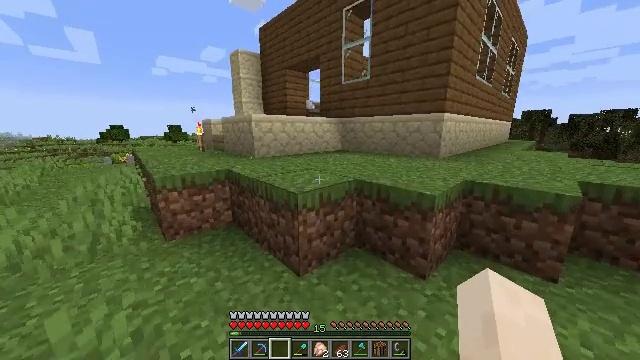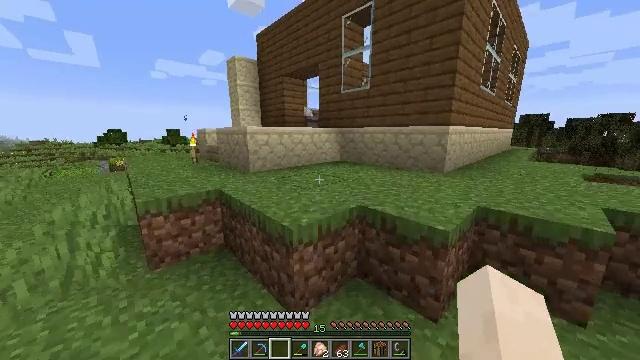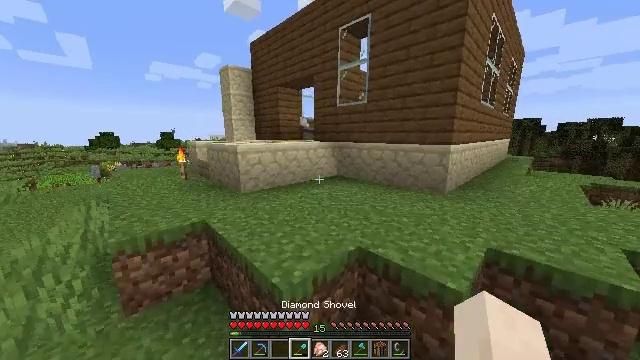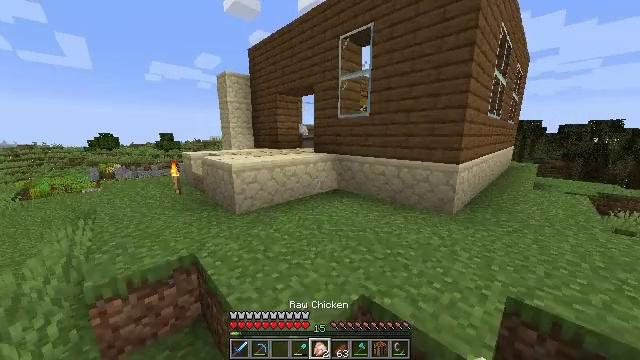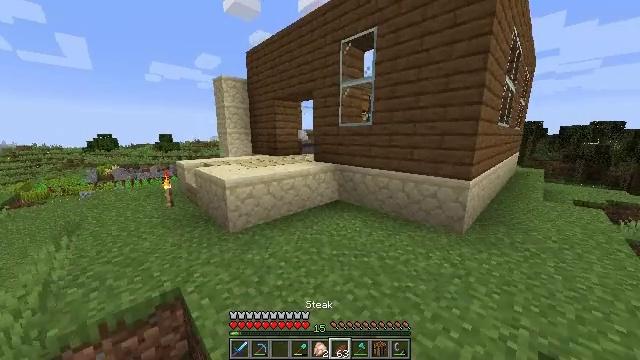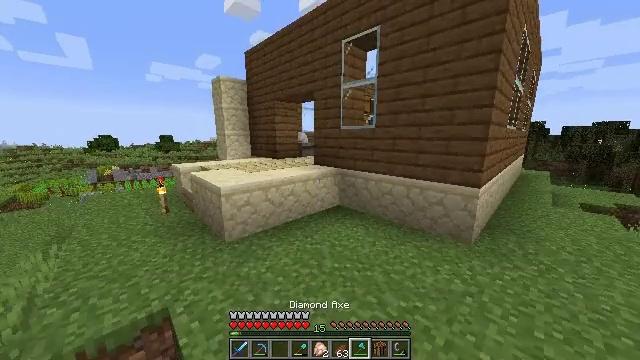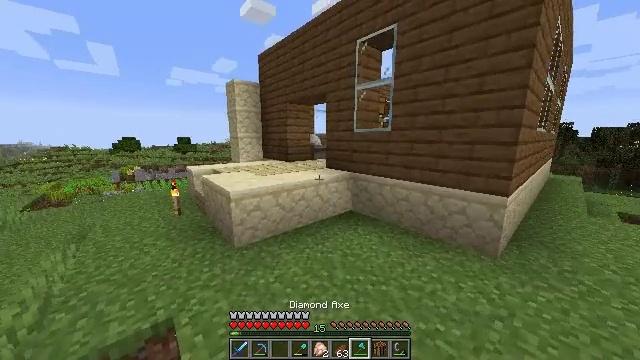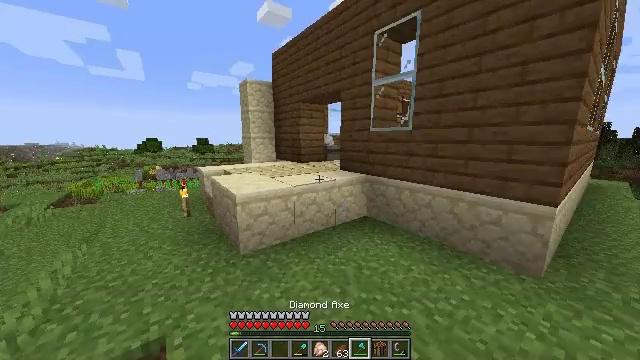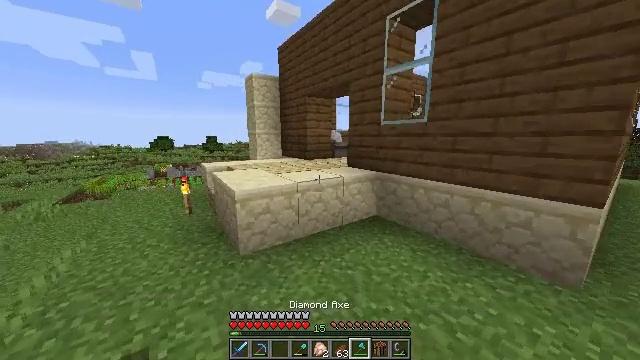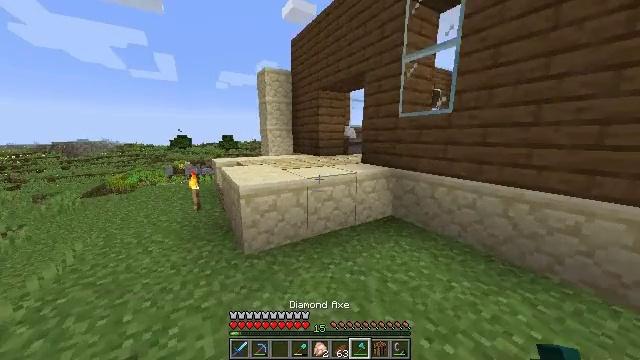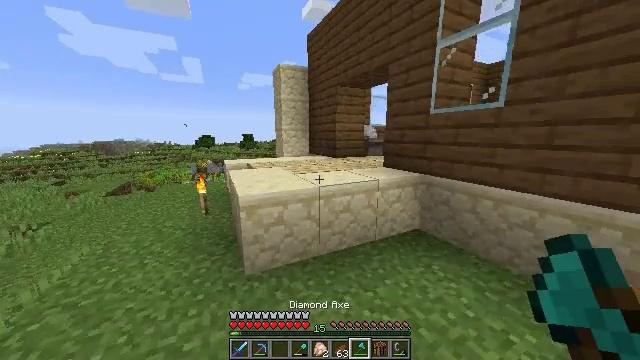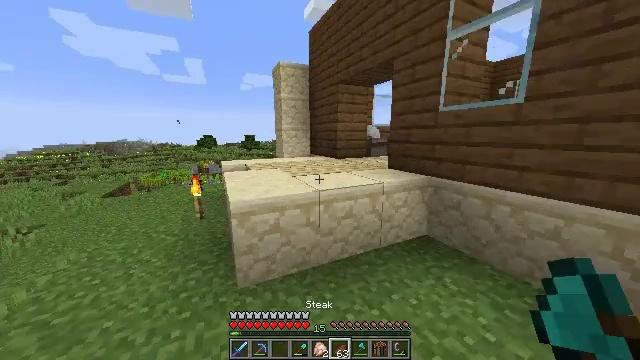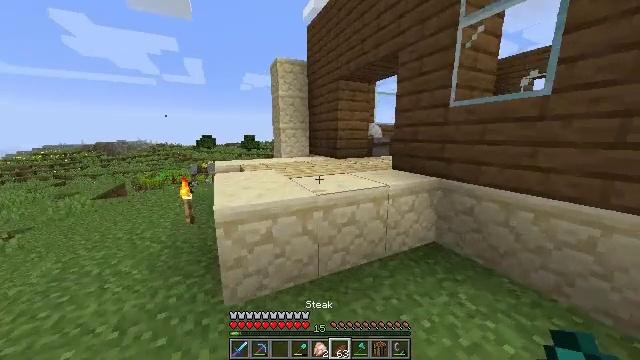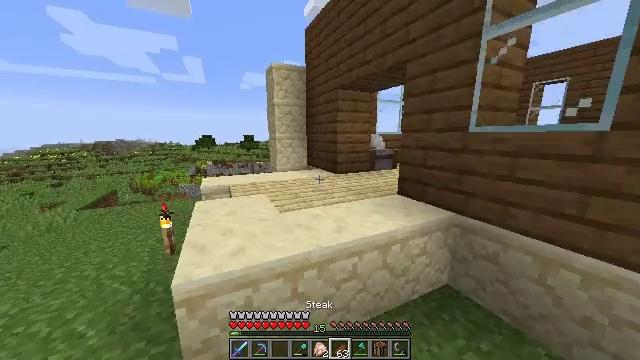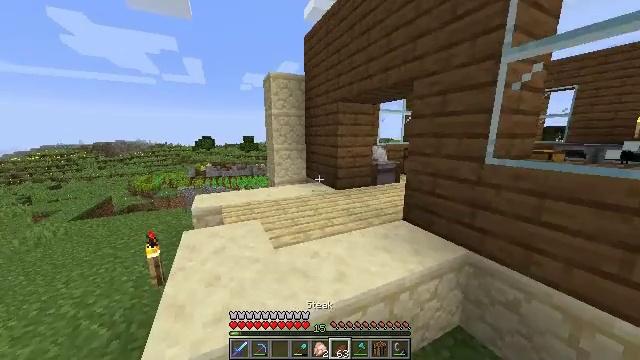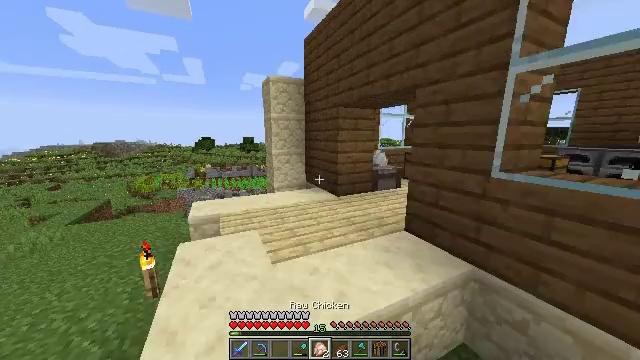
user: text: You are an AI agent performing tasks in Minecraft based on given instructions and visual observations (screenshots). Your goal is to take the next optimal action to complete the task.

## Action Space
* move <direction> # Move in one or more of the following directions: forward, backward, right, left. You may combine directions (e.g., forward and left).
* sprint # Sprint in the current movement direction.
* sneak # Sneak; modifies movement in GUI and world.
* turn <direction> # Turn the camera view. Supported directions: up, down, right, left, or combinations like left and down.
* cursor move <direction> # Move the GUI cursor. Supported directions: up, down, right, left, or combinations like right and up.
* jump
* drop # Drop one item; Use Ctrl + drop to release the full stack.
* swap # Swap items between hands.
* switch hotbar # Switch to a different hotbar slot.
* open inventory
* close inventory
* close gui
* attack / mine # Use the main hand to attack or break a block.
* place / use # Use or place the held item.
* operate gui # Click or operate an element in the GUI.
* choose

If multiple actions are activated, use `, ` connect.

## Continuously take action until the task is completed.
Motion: motion action
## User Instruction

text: Use flint, sticks, and feathers to craft arrows.
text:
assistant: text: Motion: move forward, sprint, jump
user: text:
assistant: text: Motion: move forward, sprint, turn right, jump
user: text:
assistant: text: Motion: move forward, sprint, jump
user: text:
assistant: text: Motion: move forward, sprint, jump
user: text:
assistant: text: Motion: move forward, sprint
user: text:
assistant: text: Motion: move forward, sprint, turn left
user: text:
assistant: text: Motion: move forward, sprint, turn left
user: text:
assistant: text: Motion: move forward, sprint, turn left
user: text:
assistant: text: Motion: move forward, sprint, turn left
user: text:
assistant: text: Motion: move forward, sprint, turn left
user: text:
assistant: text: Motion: move forward, sprint
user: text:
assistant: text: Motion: move forward, sprint
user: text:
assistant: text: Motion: move forward, sprint, jump
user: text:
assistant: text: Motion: move forward, sprint, jump
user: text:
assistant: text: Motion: move forward, sprint, jump
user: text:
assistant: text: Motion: move forward, sprint, jump
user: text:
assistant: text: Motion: move forward, sprint, turn right
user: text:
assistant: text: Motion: move forward, sprint, turn right
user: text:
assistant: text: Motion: move forward, sprint, turn right and down
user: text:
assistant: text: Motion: move forward, sprint, turn right and down
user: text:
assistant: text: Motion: move forward, sprint, turn right
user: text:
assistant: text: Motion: move forward, sprint, turn right
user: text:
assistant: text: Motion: move forward, sprint, turn right
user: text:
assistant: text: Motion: move forward, sprint, turn right and down
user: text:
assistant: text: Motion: move forward, sprint, turn right and down
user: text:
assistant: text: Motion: move forward, sprint, turn right
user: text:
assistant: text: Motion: move forward, sprint, turn right
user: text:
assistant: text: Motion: move forward, sprint, turn right
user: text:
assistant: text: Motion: move forward, sprint, turn right
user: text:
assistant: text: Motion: move forward, sprint, turn right